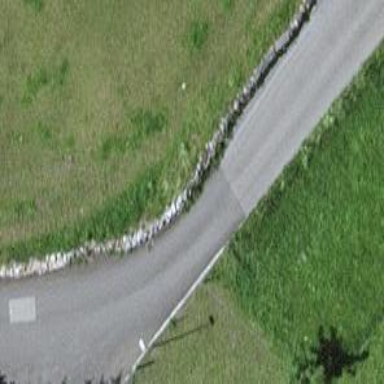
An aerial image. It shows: Wall made of dry stone.